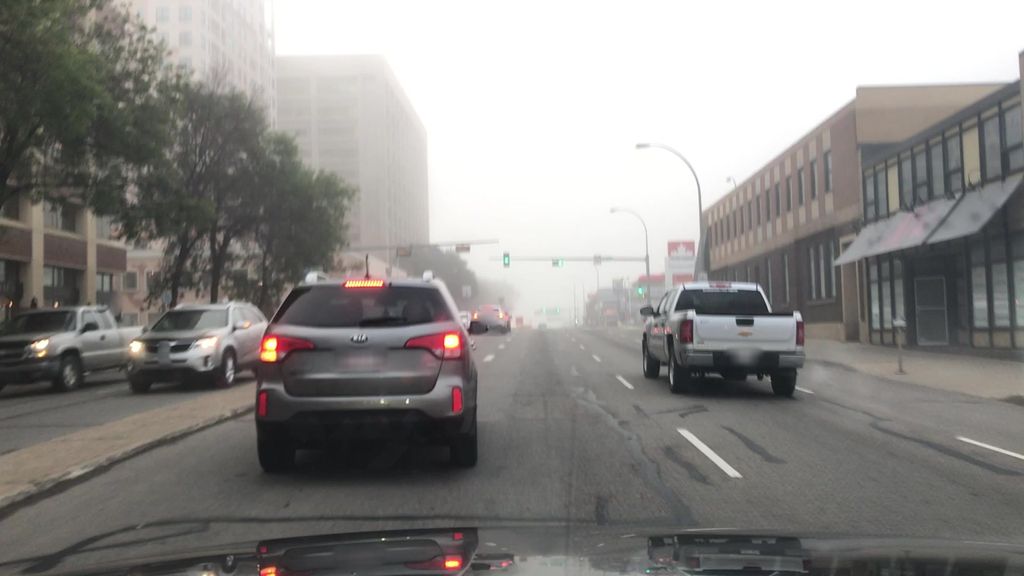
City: edmonton